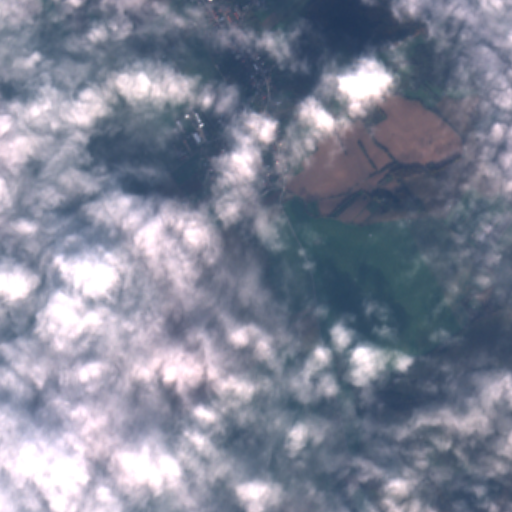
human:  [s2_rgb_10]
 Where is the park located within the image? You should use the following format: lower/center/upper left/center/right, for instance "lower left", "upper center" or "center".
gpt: The park is located in the center of the image.
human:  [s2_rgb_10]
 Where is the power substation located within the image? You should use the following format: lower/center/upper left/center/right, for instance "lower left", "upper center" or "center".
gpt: The power substation is located in the center right of the image.
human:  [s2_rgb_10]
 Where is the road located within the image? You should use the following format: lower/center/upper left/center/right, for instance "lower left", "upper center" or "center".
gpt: There is no road in the image.